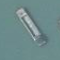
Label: Sand_carrier